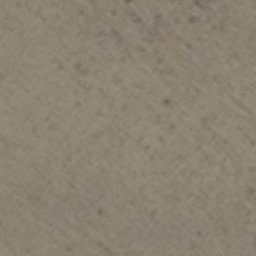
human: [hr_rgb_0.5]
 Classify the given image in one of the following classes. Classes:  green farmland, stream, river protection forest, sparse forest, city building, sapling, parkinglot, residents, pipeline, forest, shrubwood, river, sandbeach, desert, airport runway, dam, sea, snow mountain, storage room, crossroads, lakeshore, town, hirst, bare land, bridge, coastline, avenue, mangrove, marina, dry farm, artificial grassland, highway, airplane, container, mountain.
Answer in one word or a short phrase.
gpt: bare land